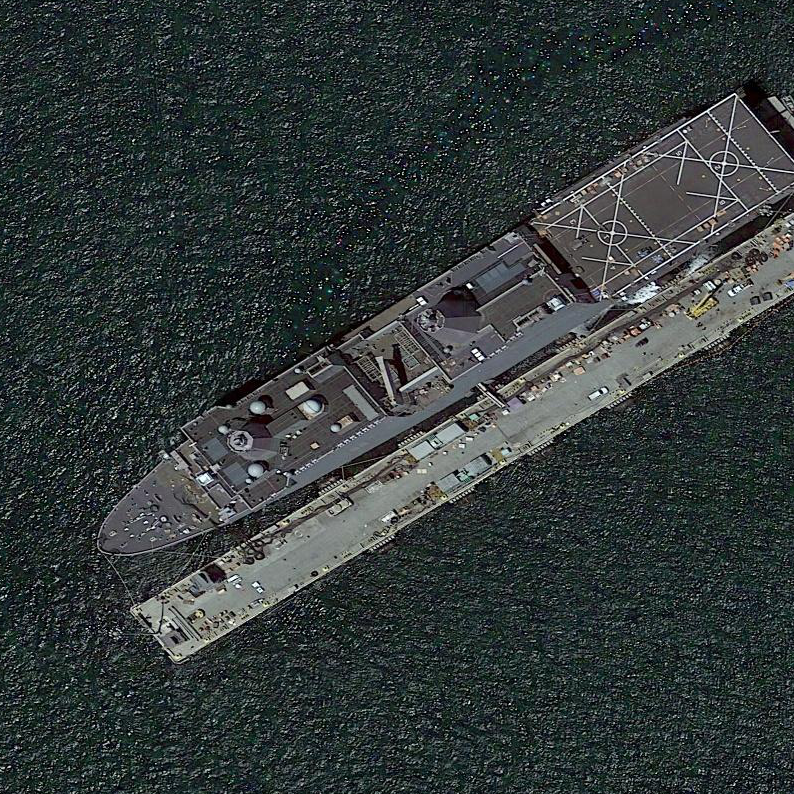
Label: combat